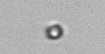
Label: nanoplankton_mix